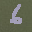
Label: 6